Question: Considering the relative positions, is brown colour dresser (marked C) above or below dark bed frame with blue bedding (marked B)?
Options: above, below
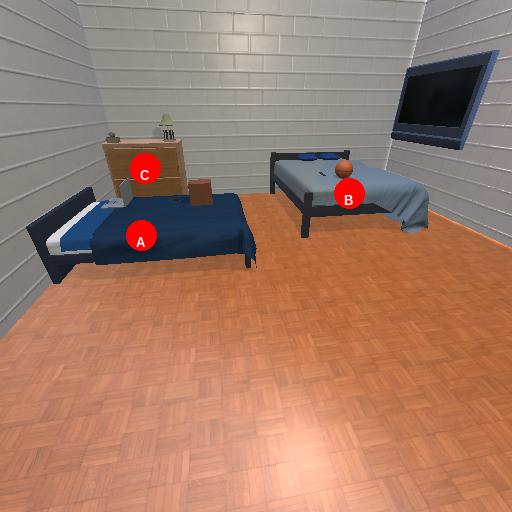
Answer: above